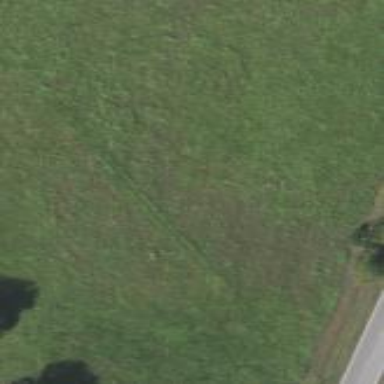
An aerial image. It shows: Grassy plot in green zone.